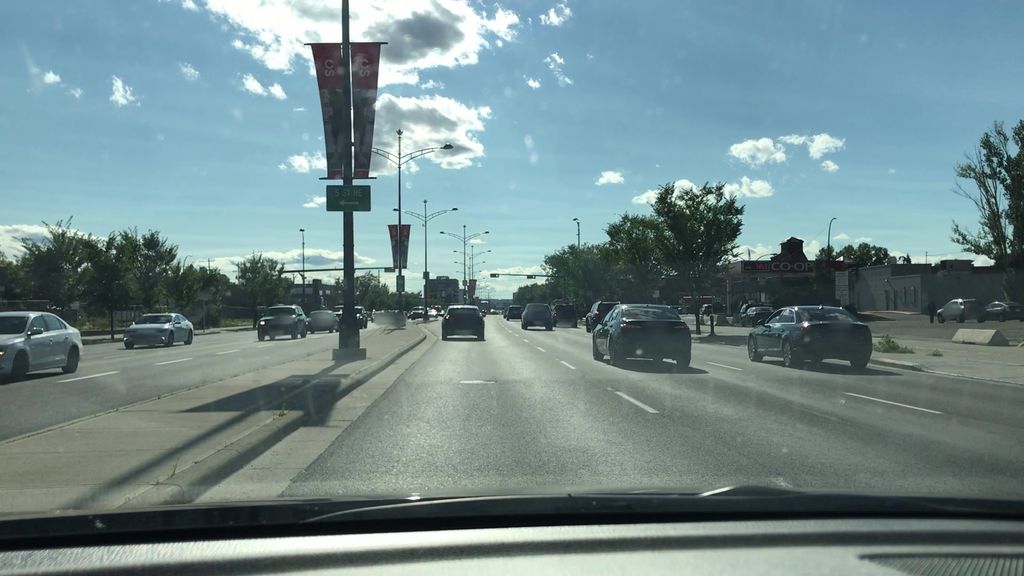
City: calgary